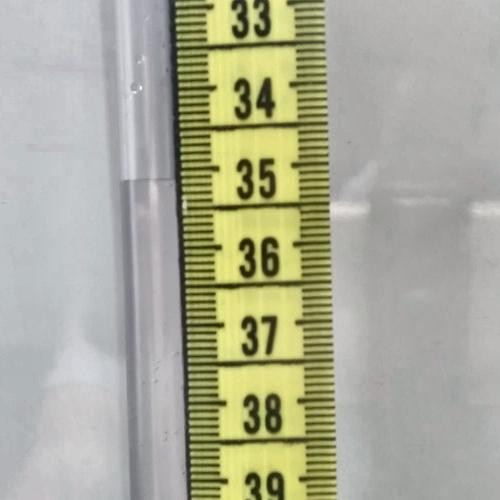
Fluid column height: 35.1 cm